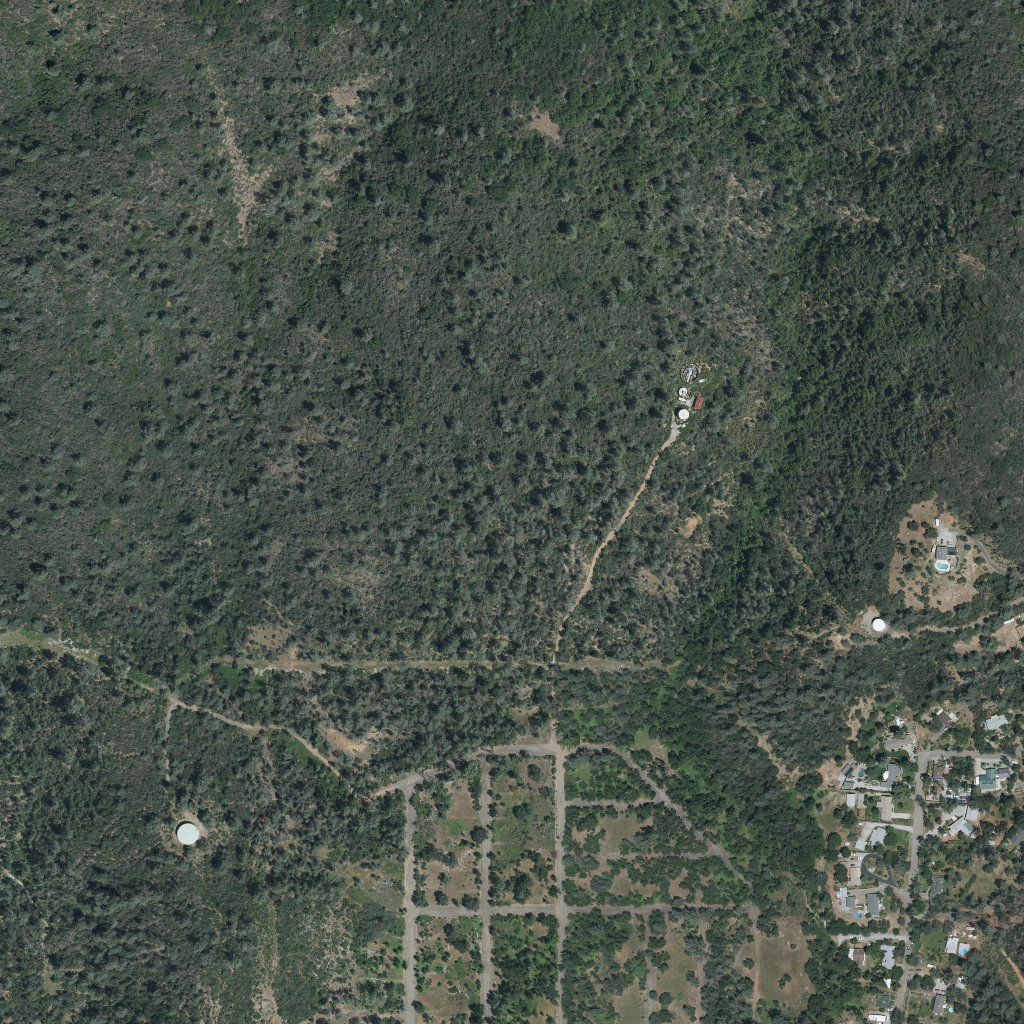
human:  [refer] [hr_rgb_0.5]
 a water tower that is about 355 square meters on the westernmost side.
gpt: <box>[[17, 80, 19, 82, 0]]</box>